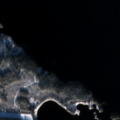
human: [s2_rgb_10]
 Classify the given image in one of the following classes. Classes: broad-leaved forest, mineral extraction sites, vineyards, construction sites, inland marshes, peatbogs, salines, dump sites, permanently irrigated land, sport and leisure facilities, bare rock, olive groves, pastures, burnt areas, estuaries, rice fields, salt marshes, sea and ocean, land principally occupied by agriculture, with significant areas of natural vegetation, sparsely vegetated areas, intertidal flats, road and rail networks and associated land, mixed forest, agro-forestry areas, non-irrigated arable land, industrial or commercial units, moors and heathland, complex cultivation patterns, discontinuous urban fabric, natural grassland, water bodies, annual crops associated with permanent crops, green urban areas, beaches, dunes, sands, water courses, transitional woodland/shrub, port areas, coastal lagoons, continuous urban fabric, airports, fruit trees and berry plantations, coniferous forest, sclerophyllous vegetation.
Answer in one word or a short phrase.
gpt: coniferous forest, mixed forest, water bodies